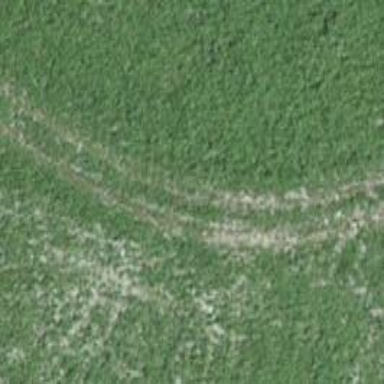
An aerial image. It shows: Grassy track with grade 5 track type.